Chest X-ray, AP view. Patient: 67 years old, sex M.
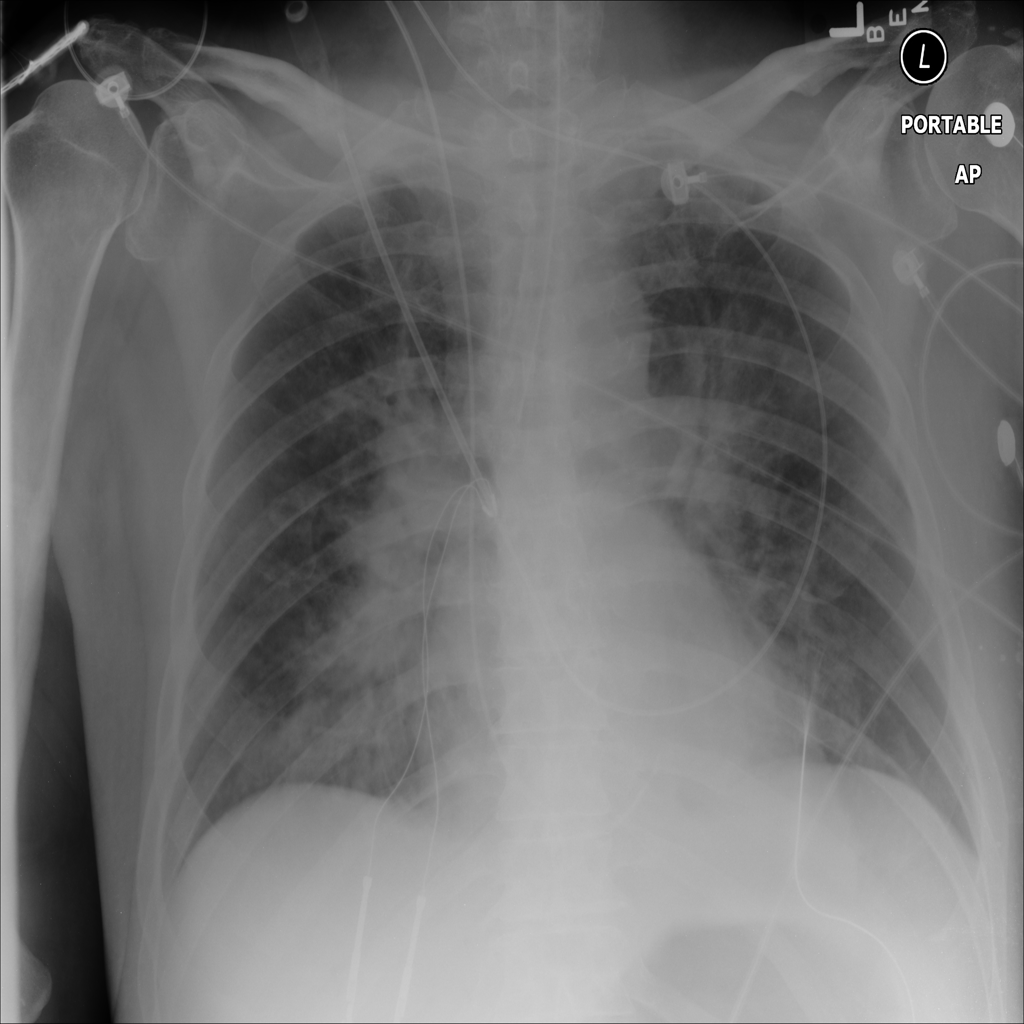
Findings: Edema, Infiltration